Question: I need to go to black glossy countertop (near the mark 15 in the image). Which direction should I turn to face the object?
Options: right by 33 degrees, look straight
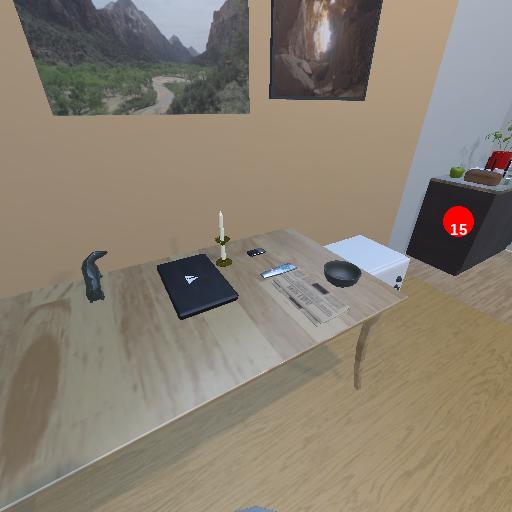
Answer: right by 33 degrees